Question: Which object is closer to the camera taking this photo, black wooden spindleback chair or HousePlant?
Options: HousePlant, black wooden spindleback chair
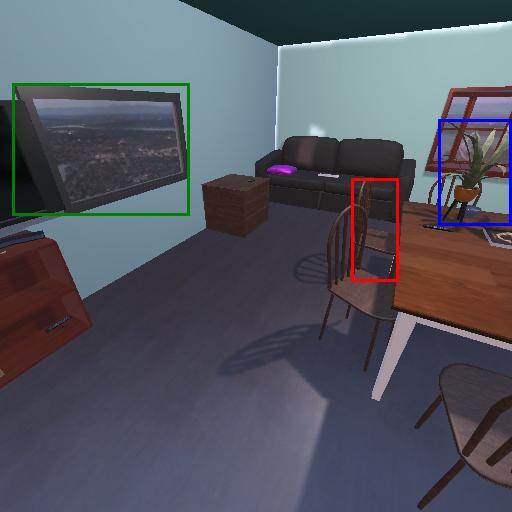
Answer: HousePlant